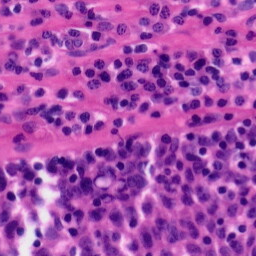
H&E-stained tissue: Tonsil